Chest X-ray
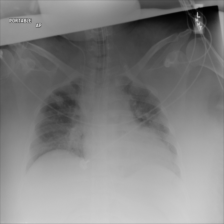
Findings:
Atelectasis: negative
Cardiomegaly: negative
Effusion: negative
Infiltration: negative
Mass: negative
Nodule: negative
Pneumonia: negative
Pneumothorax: negative
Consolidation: negative
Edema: negative
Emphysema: negative
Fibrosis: negative
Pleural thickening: negative
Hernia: negative